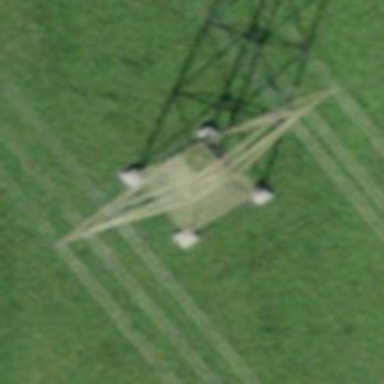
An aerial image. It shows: Power line in the image.